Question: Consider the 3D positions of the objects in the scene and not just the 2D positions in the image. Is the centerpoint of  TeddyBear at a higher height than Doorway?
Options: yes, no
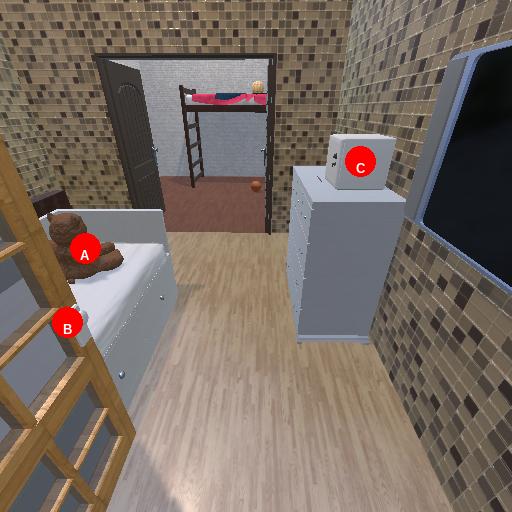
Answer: yes